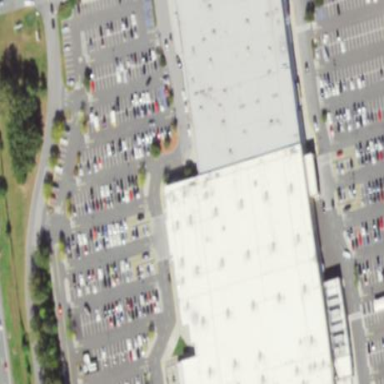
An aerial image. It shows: Building.